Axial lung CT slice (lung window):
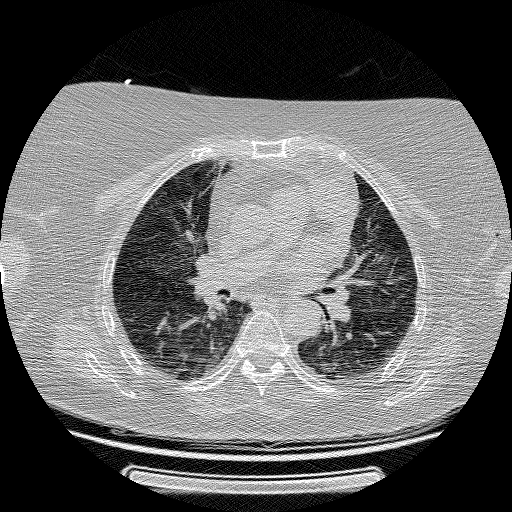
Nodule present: no